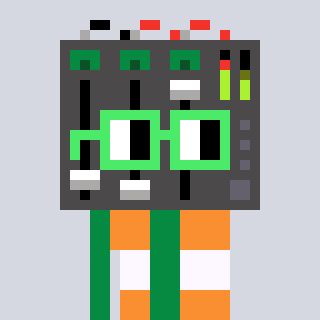
a pixel art character with square light green glasses, a mixer-shaped head and a green-colored body on a cool background